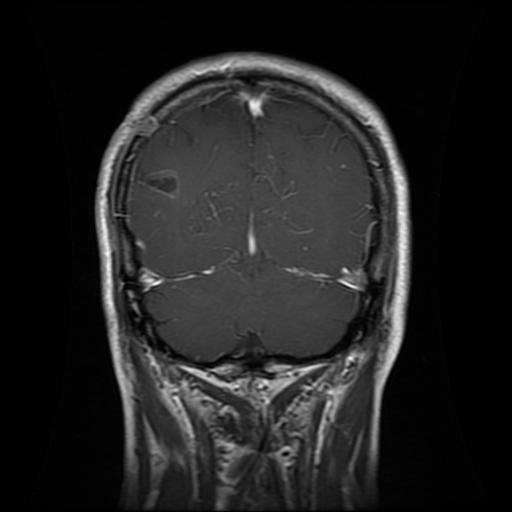
Label: glioma